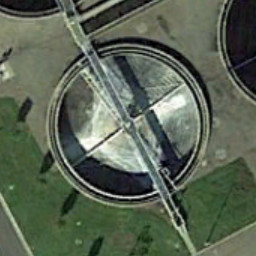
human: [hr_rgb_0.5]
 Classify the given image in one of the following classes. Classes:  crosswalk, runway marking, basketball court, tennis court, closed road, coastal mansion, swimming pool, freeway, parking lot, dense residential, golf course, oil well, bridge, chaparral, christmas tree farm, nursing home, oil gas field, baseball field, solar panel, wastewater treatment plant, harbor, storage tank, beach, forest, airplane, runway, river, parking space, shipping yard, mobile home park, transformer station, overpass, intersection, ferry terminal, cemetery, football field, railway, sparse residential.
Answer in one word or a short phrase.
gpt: wastewater treatment plant